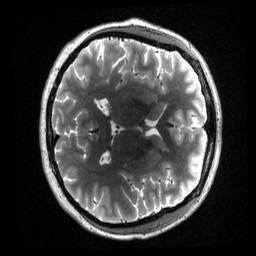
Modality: T2w
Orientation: axial
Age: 33
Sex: female
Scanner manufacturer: siemens
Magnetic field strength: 3 T
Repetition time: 3.2 s
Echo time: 0.563 s